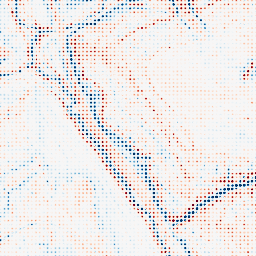
Category: edge_preserving
Decomposition family: bilateral
Decomposition parameters: d: 15
sigma_color: 50
sigma_space: 75
Upsampling method: sinc_blackman
Upsampling parameters: scale: 8
kernel_size: 4
Upsampling scale: 8